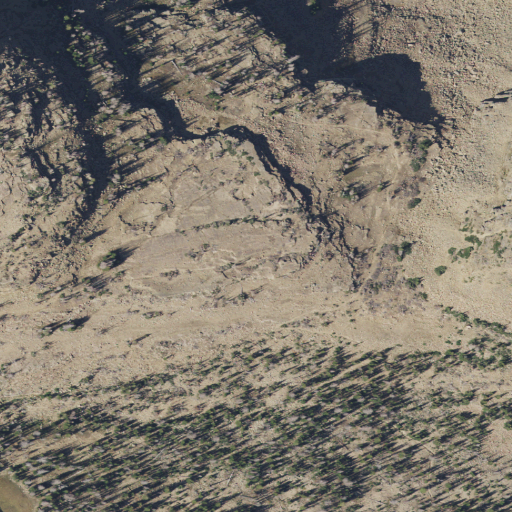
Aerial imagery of gap in Utah named The Notch containing evergreen forest, barren land, shrub, grassland, and open water